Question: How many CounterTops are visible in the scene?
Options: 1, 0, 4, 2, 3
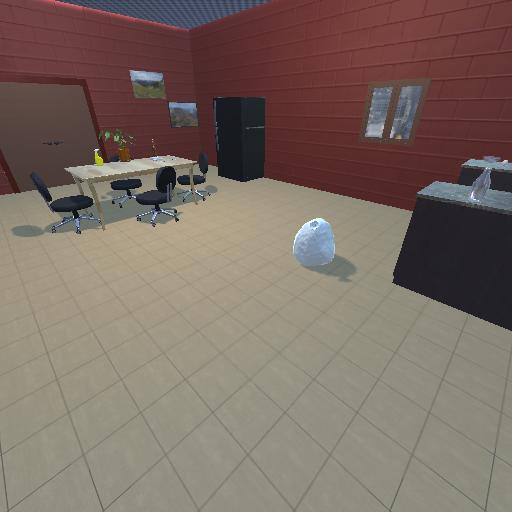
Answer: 1